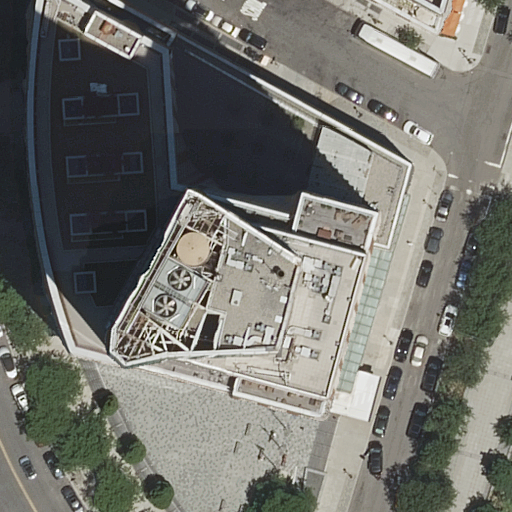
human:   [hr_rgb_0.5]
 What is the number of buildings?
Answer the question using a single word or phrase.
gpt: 2

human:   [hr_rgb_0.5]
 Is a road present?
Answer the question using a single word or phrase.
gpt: yes

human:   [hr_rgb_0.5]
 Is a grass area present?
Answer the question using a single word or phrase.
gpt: yes

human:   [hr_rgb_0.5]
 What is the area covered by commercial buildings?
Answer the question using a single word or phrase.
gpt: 0m2

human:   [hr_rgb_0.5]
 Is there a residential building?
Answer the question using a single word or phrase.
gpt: yes

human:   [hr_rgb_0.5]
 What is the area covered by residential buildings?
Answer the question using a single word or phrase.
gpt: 4497m2

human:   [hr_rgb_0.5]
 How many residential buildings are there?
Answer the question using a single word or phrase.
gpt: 2

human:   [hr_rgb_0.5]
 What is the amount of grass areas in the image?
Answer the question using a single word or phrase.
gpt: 1

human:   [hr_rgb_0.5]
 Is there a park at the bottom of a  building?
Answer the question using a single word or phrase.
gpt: yes

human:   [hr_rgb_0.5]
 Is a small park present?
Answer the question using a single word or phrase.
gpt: no

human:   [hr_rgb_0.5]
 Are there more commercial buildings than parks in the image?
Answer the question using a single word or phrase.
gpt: no

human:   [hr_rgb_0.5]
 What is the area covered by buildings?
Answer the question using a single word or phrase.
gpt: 4497m2

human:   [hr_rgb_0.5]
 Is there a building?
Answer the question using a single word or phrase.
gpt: yes

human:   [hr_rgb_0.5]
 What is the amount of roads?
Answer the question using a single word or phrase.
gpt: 11

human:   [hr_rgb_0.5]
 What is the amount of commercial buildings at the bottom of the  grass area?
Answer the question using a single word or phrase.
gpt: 0

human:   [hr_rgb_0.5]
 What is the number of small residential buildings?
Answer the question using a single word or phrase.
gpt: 0

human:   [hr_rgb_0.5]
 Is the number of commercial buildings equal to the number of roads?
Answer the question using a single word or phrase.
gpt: no

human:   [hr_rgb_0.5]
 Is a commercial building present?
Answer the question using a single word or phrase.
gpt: no

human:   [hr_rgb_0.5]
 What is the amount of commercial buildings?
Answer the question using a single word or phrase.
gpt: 0

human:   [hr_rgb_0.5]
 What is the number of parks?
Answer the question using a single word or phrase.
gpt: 1

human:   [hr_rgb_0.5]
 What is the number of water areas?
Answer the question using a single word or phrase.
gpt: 0

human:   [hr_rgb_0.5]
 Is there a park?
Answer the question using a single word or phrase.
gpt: yes

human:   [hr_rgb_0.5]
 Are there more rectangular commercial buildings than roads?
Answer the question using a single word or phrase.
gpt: no

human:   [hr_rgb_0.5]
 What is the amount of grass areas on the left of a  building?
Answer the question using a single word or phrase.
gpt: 1

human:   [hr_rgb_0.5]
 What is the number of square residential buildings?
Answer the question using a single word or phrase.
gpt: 0

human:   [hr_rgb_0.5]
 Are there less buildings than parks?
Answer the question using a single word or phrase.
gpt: no

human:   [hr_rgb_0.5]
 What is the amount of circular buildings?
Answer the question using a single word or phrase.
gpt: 0

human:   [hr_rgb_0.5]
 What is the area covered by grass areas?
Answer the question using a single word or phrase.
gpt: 170m2

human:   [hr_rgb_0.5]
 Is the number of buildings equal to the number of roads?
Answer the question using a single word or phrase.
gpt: no

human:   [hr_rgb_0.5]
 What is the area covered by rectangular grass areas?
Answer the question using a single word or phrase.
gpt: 170m2

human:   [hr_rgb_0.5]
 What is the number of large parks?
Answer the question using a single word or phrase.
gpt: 1

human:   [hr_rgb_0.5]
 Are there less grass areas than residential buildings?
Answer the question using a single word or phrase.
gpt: yes

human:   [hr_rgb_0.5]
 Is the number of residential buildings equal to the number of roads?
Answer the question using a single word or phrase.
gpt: no

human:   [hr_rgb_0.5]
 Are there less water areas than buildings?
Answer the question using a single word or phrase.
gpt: yes

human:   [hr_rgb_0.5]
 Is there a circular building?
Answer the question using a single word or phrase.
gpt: no

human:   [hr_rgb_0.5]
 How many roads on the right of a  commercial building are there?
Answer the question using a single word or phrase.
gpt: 0

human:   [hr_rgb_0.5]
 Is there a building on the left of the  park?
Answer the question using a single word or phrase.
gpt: yes

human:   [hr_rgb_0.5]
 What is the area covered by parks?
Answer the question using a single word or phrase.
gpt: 1084m2

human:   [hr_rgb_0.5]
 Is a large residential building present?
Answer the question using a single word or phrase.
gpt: yes

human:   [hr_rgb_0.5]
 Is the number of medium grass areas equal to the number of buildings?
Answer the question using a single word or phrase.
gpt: no

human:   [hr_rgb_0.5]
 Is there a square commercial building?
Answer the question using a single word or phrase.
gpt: no

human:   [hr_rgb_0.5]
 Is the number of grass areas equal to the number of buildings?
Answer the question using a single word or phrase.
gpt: no

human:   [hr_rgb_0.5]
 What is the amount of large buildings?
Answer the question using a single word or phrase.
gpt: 1

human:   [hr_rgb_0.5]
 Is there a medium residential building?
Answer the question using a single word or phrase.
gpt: yes

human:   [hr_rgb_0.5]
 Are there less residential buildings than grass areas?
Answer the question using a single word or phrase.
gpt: no

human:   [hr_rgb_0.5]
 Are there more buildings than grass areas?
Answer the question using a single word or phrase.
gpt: yes

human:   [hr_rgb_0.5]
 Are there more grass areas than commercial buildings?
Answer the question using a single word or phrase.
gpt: yes

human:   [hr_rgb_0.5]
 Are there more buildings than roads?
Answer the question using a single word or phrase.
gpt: no

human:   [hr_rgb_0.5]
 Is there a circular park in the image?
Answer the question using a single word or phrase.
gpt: no

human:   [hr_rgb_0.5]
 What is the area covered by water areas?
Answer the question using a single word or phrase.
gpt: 0m2

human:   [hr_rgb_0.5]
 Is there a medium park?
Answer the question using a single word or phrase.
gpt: no

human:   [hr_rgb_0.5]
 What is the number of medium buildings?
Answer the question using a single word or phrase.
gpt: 1

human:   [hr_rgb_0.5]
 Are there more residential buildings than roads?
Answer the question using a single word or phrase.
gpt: no

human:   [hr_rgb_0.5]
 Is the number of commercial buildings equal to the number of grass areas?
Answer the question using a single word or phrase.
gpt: no

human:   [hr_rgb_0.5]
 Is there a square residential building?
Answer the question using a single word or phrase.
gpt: no

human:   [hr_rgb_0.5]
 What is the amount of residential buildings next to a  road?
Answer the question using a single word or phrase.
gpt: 2

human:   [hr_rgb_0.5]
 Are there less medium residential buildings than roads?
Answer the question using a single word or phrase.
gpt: yes

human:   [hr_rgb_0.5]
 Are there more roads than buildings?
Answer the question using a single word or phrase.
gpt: yes

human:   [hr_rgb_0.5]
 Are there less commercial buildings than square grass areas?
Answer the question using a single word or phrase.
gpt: no

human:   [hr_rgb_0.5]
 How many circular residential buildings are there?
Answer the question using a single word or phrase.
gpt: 0

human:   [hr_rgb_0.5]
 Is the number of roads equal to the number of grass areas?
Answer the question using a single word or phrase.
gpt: no

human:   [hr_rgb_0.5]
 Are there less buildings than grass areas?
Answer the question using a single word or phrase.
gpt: no

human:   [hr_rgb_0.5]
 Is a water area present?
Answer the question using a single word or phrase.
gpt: no

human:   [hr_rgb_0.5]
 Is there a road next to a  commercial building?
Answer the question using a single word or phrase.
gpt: no